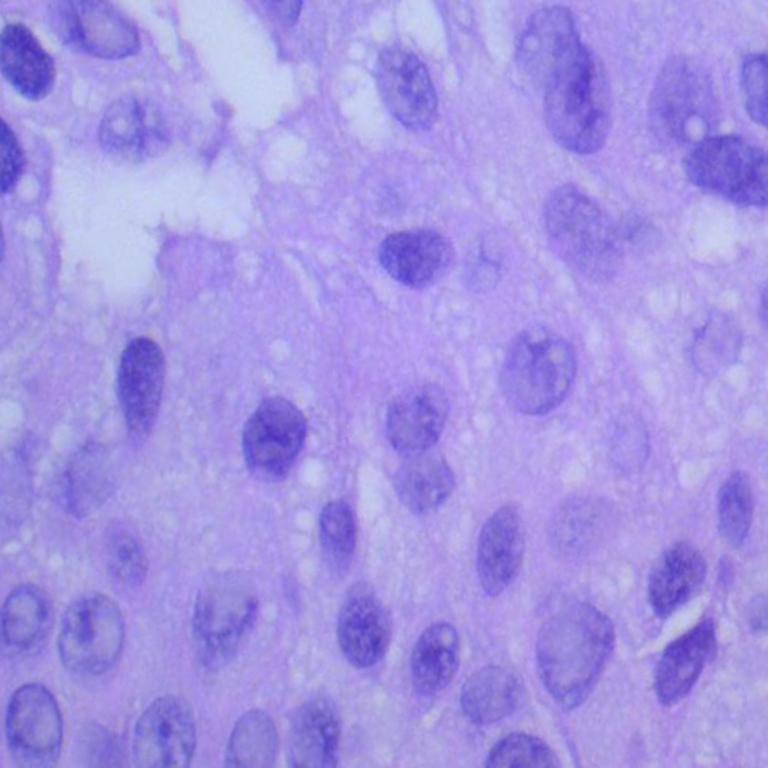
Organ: lung
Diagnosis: squamous carcinomas